五年级 · 度量几何学
答案: 如图, 把一个平行四边形分成一个三角形和一个梯形, 如果平行四边形的高是11. 答案:如图所示, 三角形 $\mathrm{ABC}$ 的面积是 $36 \mathrm{~m}^{2}$, 则平行四边形 DBCE 的面积是 () $\mathrm{m}^{2}$ 。

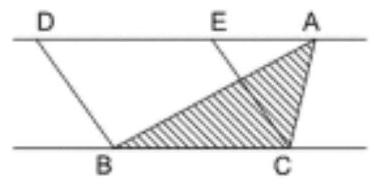
答案: $1.5 \quad 6$【分析】(1) 根据三角形的面积公式 $\mathrm{S}=\mathrm{ah} \div 2$, , 把底 2 厘米、高 1.5 厘米代入公式计算, 即可求出三角形的面积;(2) 根据梯形的面积公式 $\mathrm{S}=(\mathrm{a}+\mathrm{b}) 	imes \mathrm{h} \div 2$, 把梯形的上底 $(5-2)$ 厘米、下底 5 厘米、高 1.5 厘米代入公式计算, 即可求出梯形的面积。